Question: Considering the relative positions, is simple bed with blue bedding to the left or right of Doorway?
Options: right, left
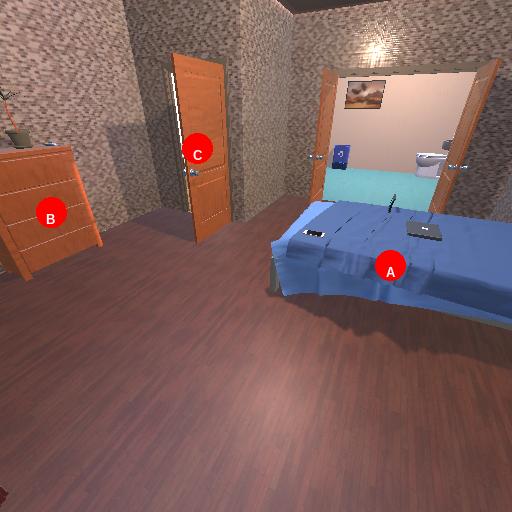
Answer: right